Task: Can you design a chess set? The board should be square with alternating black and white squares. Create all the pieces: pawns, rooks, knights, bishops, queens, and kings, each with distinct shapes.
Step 2430:
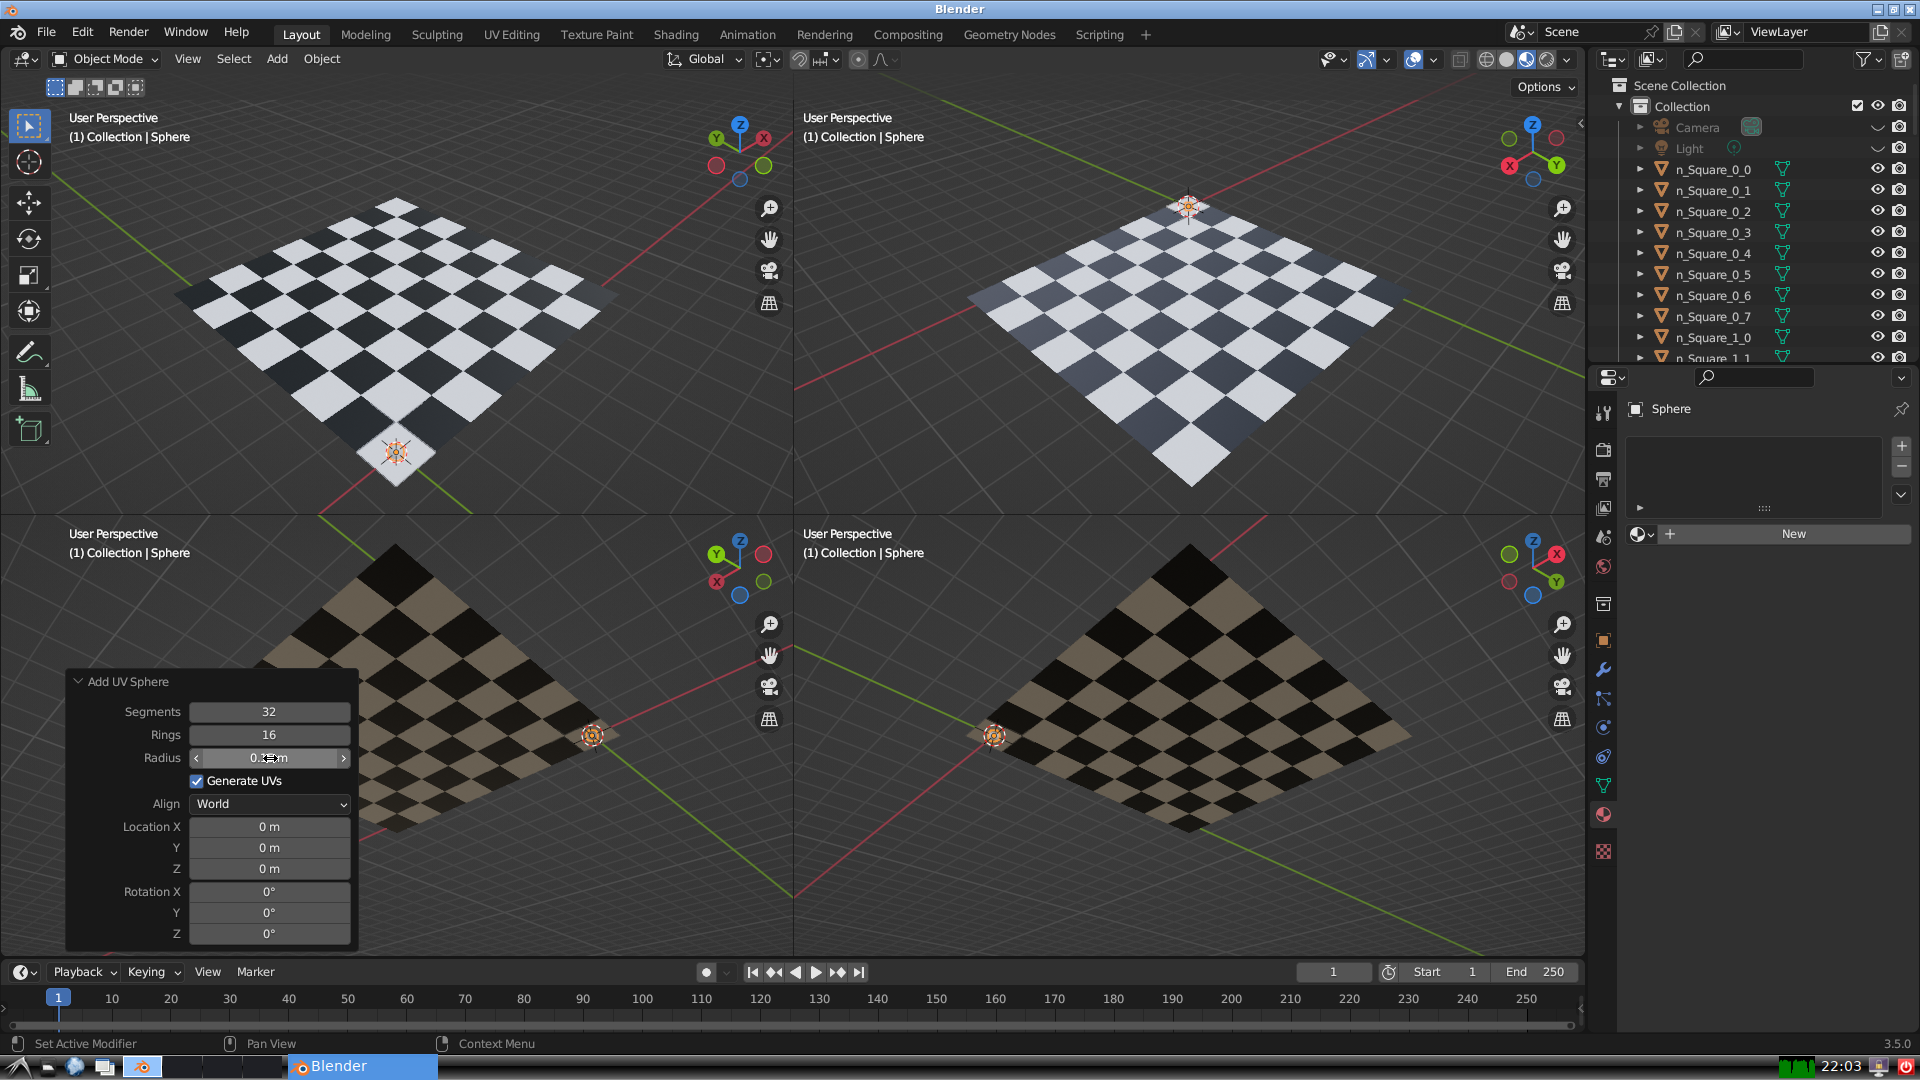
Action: {"mouse_move": [960, 540]}